Question: Someone asked that question earlier, but I have a problem with HTML.
Bootstrap filter populates select element with HTML data instead of values.
I have only two options for Status: Active and Inactive, but filter takes Status of each row and puts inside select element.

'''
<table class="table sortable-theme-bootstrap table-hover"
id="trucklist"
data-escape="false"
data-filter-control="true"
data-pagination="true"
data-search="true"
data-page-size="25"
data-show-columns="true"
data-cookie="true"
data-cookie-id-table="saveId">
<thead>
<tr>
<th data-field="truck">
@Html.DisplayNameFor(model => model.TruckNo)
</th>
<th data-sortable="false"
data-field="fleet"
data-filter-control="select">
@Html.DisplayNameFor(model => model.FleetName)
</th>
<th data-field="lastDate"
data-searchable="false"
data-sortable="true"
data-sorter="dateSorter">
@Html.DisplayNameFor(model => model.LastDate)
</th>
<th data-field="dispatch"
data-filter-control="select"
data-sortable="false">
@Html.DisplayNameFor(model => model.DispatchName)
</th>
<th data-field="phone"
data-searchable="false"
data-sortable="false">
@Html.DisplayNameFor(model => model.DispatchTelephone)
</th>
<th data-field="status"
data-sortable="false"
data-filter-control="select">
@Html.DisplayNameFor(model => model.TruckStatus)
</th>
<th data-field="available"
data-sortable="false"
data-filter-control="select"
data-filter-custom-search="data">
@Html.DisplayNameFor(model => model.Availability.StatusText)
</th>
<th data-field="city"
data-sortable="true"
data-searchable="false">
@Html.DisplayNameFor(model => model.Availability.AvailableCity)
</th>
<th data-field="from"
data-sortable="true"
data-searchable="false"
data-sorter="dateSorter">
@Html.DisplayNameFor(model => model.Availability.AvailableFrom)
</th>
<th data-sortable="false"
data-searchable="false">
Action
</th>
</tr>
</thead>
<tbody>
@foreach (var item in Model)
{
<tr>
<td>
@Html.DisplayFor(modelItem => item.TruckNo)
</td>
<td class="center">
@Html.DisplayFor(modelItem => item.FleetName)
</td>
<td class="center">
@Html.DisplayFor(modelItem => item.LastDate)
</td>
<td>
@Html.DisplayFor(modelItem => item.DispatchName)
</td>
<td>
@Html.DisplayFor(modelItem => item.DispatchTelephone)
</td>
<td class="center">
<span class='label label-@Html.DisplayFor(modelItem => item.TruckStatusClass)'>@Html.DisplayFor(modelItem => item.TruckStatusText)</span>
</td>
<td class="center">
<span class='label label-@Html.DisplayFor(modelItem => item.Availability.StatusClass)'>@Html.DisplayFor(modelItem => item.Availability.StatusText)</span>
</td>
<td>
@Html.DisplayFor(modelItem => item.Availability.AvailableCity)
</td>
<td class="center">
@Html.DisplayFor(modelItem => item.Availability.AvailableFromDisplay)
</td>
<td>
@Html.ActionLink("Edit", "Edit", new { TruckID = item.TruckID }, new { @class = "btn btn-info btn-xs" })
</td>
</tr>
}
</tbody>
</table>
'''
It works incorrectly only for these two:
'''
<td class="center">
<span class='label label-@Html.DisplayFor(modelItem => item.TruckStatusClass)'>@Html.DisplayFor(modelItem => item.TruckStatusText)</span>
</td>
<td class="center">
<span class='label label-@Html.DisplayFor(modelItem => item.Availability.StatusClass)'>@Html.DisplayFor(modelItem => item.Availability.StatusText)</span>
</td>
'''
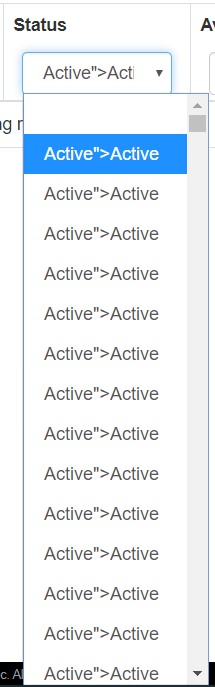
Answer: You can fix this by using bootstrap-table 'data-filter-data-collector' attribute in the columns. For instance I've fixed this with creating this javascript function
'''
window.tableFilterStripHtml = function (value) {
return value.replace(/<[^>]+>/g, '').trim();
}
'''
and then in the column specifying the function like this:
'''
<th data-field="state" data-sortable="true" data-filter-control="select" data-filter-data-collector="tableFilterStripHtml">State</th>
'''
What this does is to call this function that ignores all HTML tags and returns a clean name of the filter. Since the HTML tags are those who create this issue to start with.